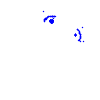
Particle: electron